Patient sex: M
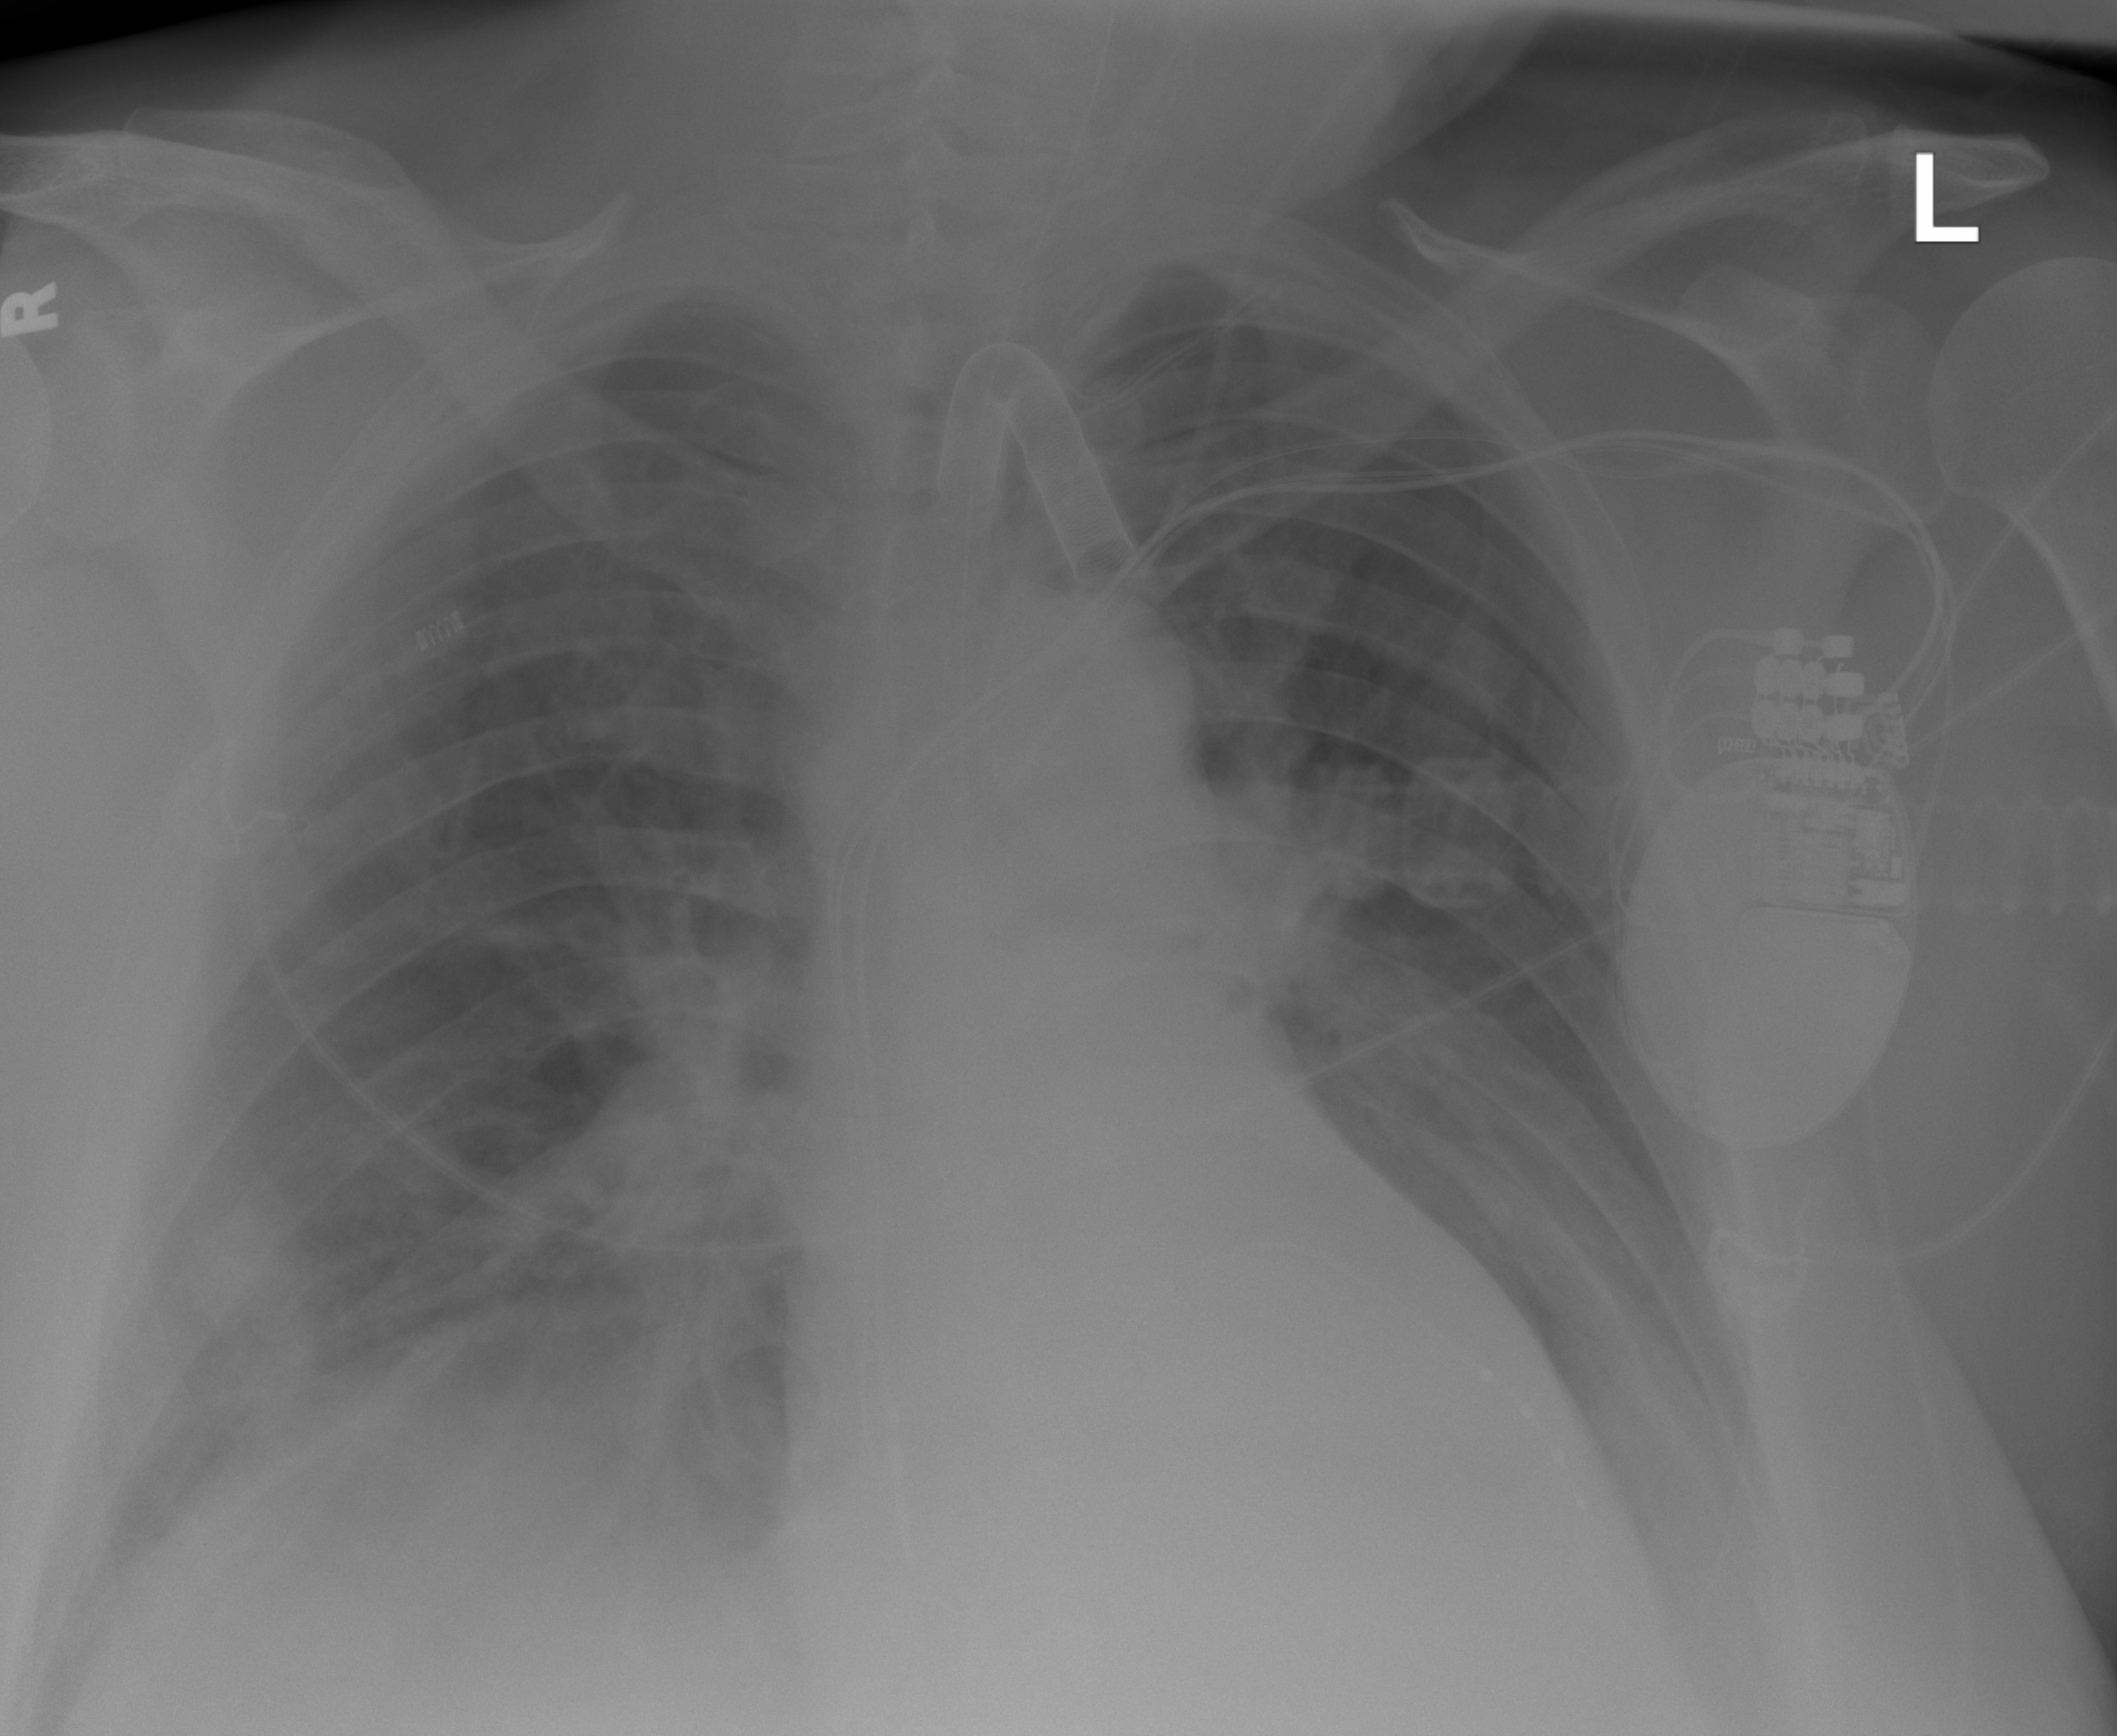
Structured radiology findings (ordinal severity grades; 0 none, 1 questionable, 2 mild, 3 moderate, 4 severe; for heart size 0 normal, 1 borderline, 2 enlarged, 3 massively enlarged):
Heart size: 2
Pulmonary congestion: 0
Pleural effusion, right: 2
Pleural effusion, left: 2
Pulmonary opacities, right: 1
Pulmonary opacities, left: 1
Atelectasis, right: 2
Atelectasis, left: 2